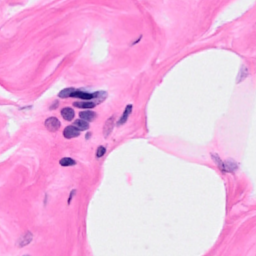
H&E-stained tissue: Breast